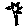
Label: flower